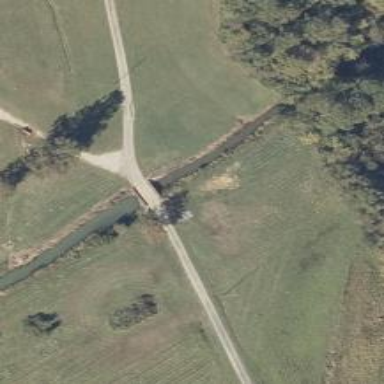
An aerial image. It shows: Service road that crosses over bridge.